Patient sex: M
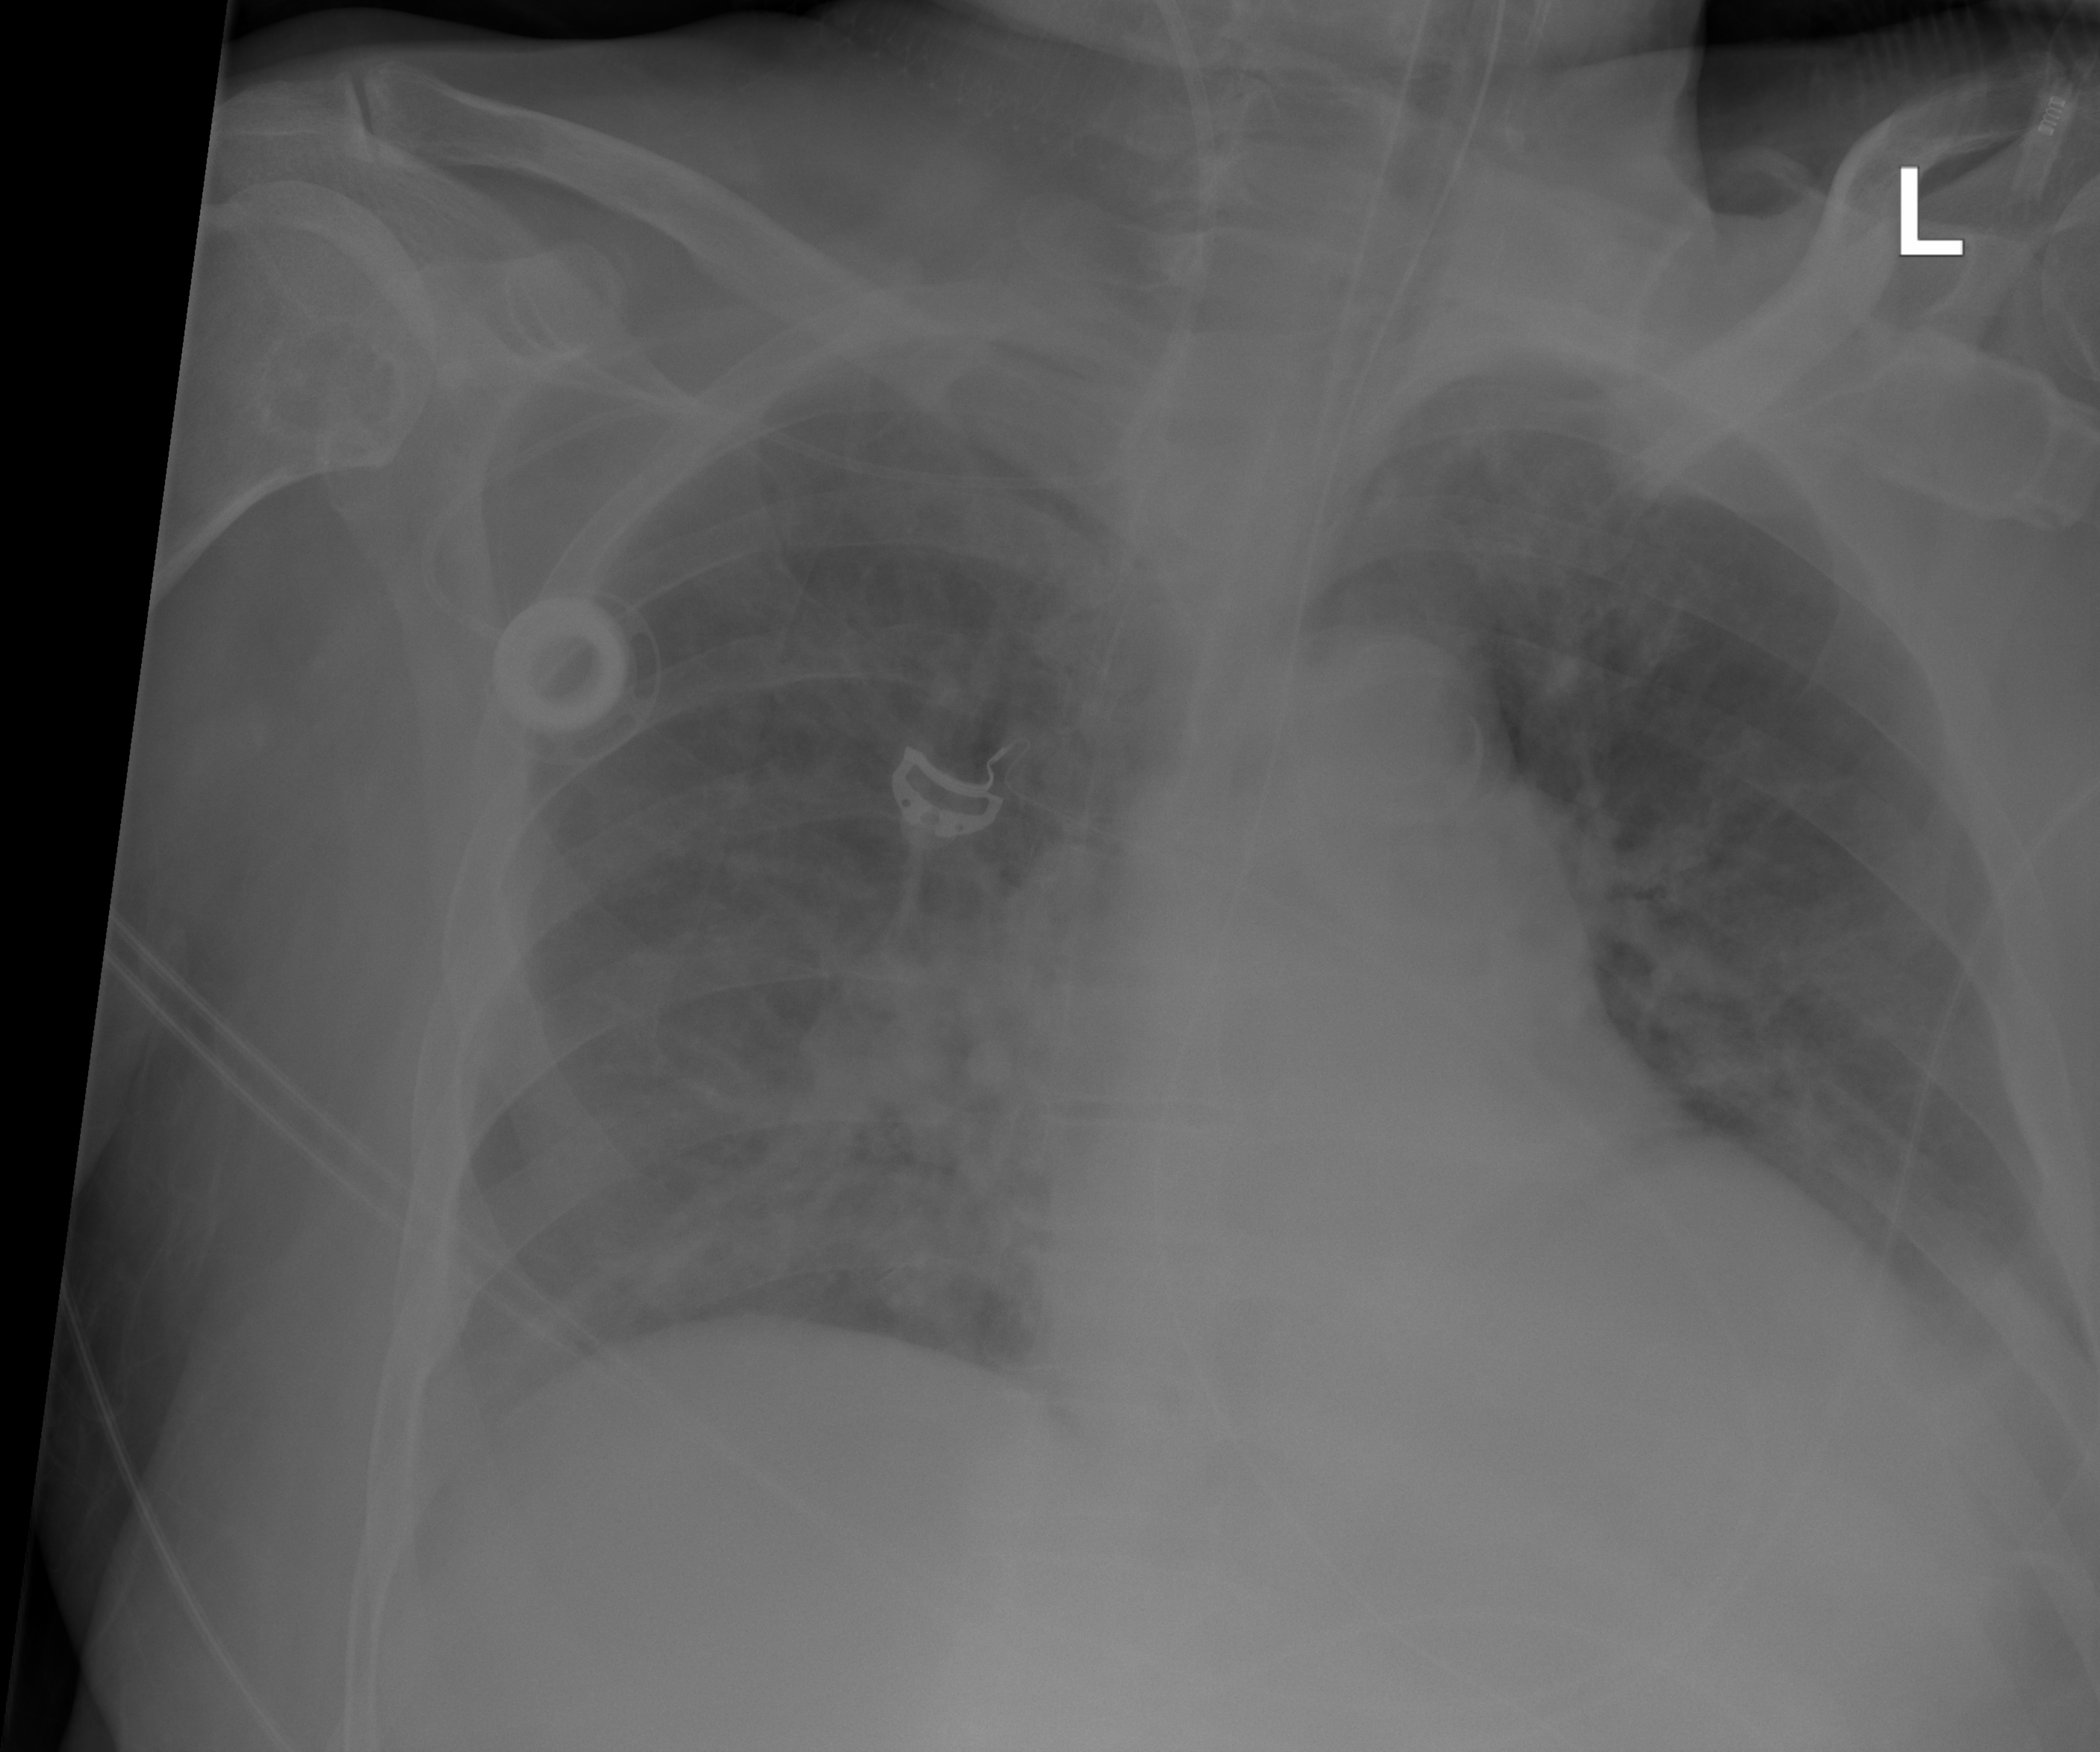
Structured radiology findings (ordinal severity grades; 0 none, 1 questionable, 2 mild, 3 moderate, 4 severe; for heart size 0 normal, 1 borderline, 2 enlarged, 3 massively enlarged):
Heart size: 1
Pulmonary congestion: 2
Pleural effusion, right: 0
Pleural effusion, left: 1
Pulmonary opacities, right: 0
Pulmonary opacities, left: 0
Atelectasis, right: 0
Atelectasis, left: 0